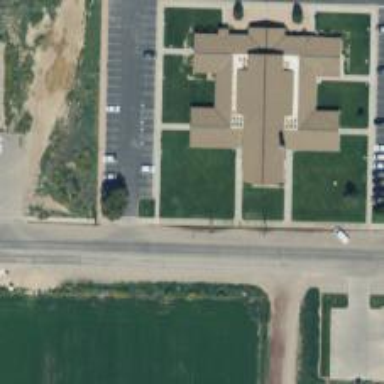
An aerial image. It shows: Building that serves as place of worship.